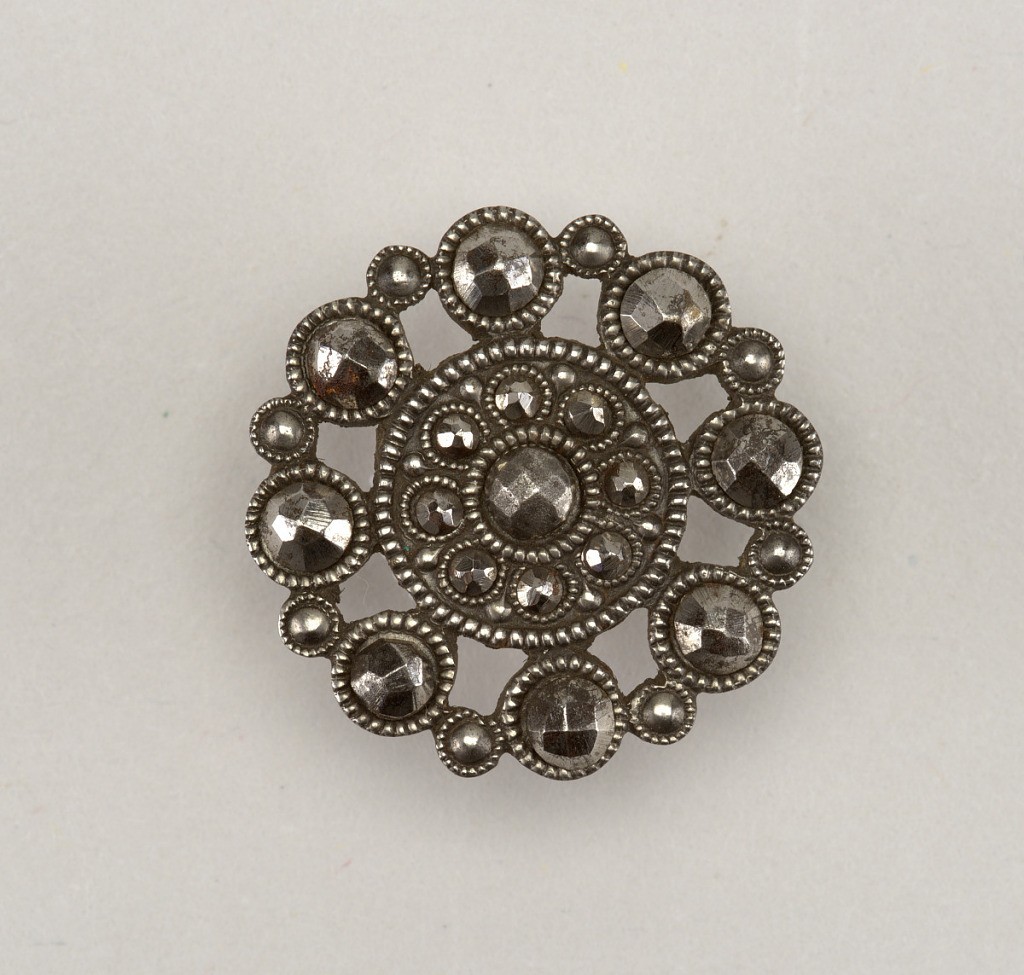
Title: Steel button
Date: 19th century
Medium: Cut-steel beads
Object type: Button
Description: Component -b is on card 64